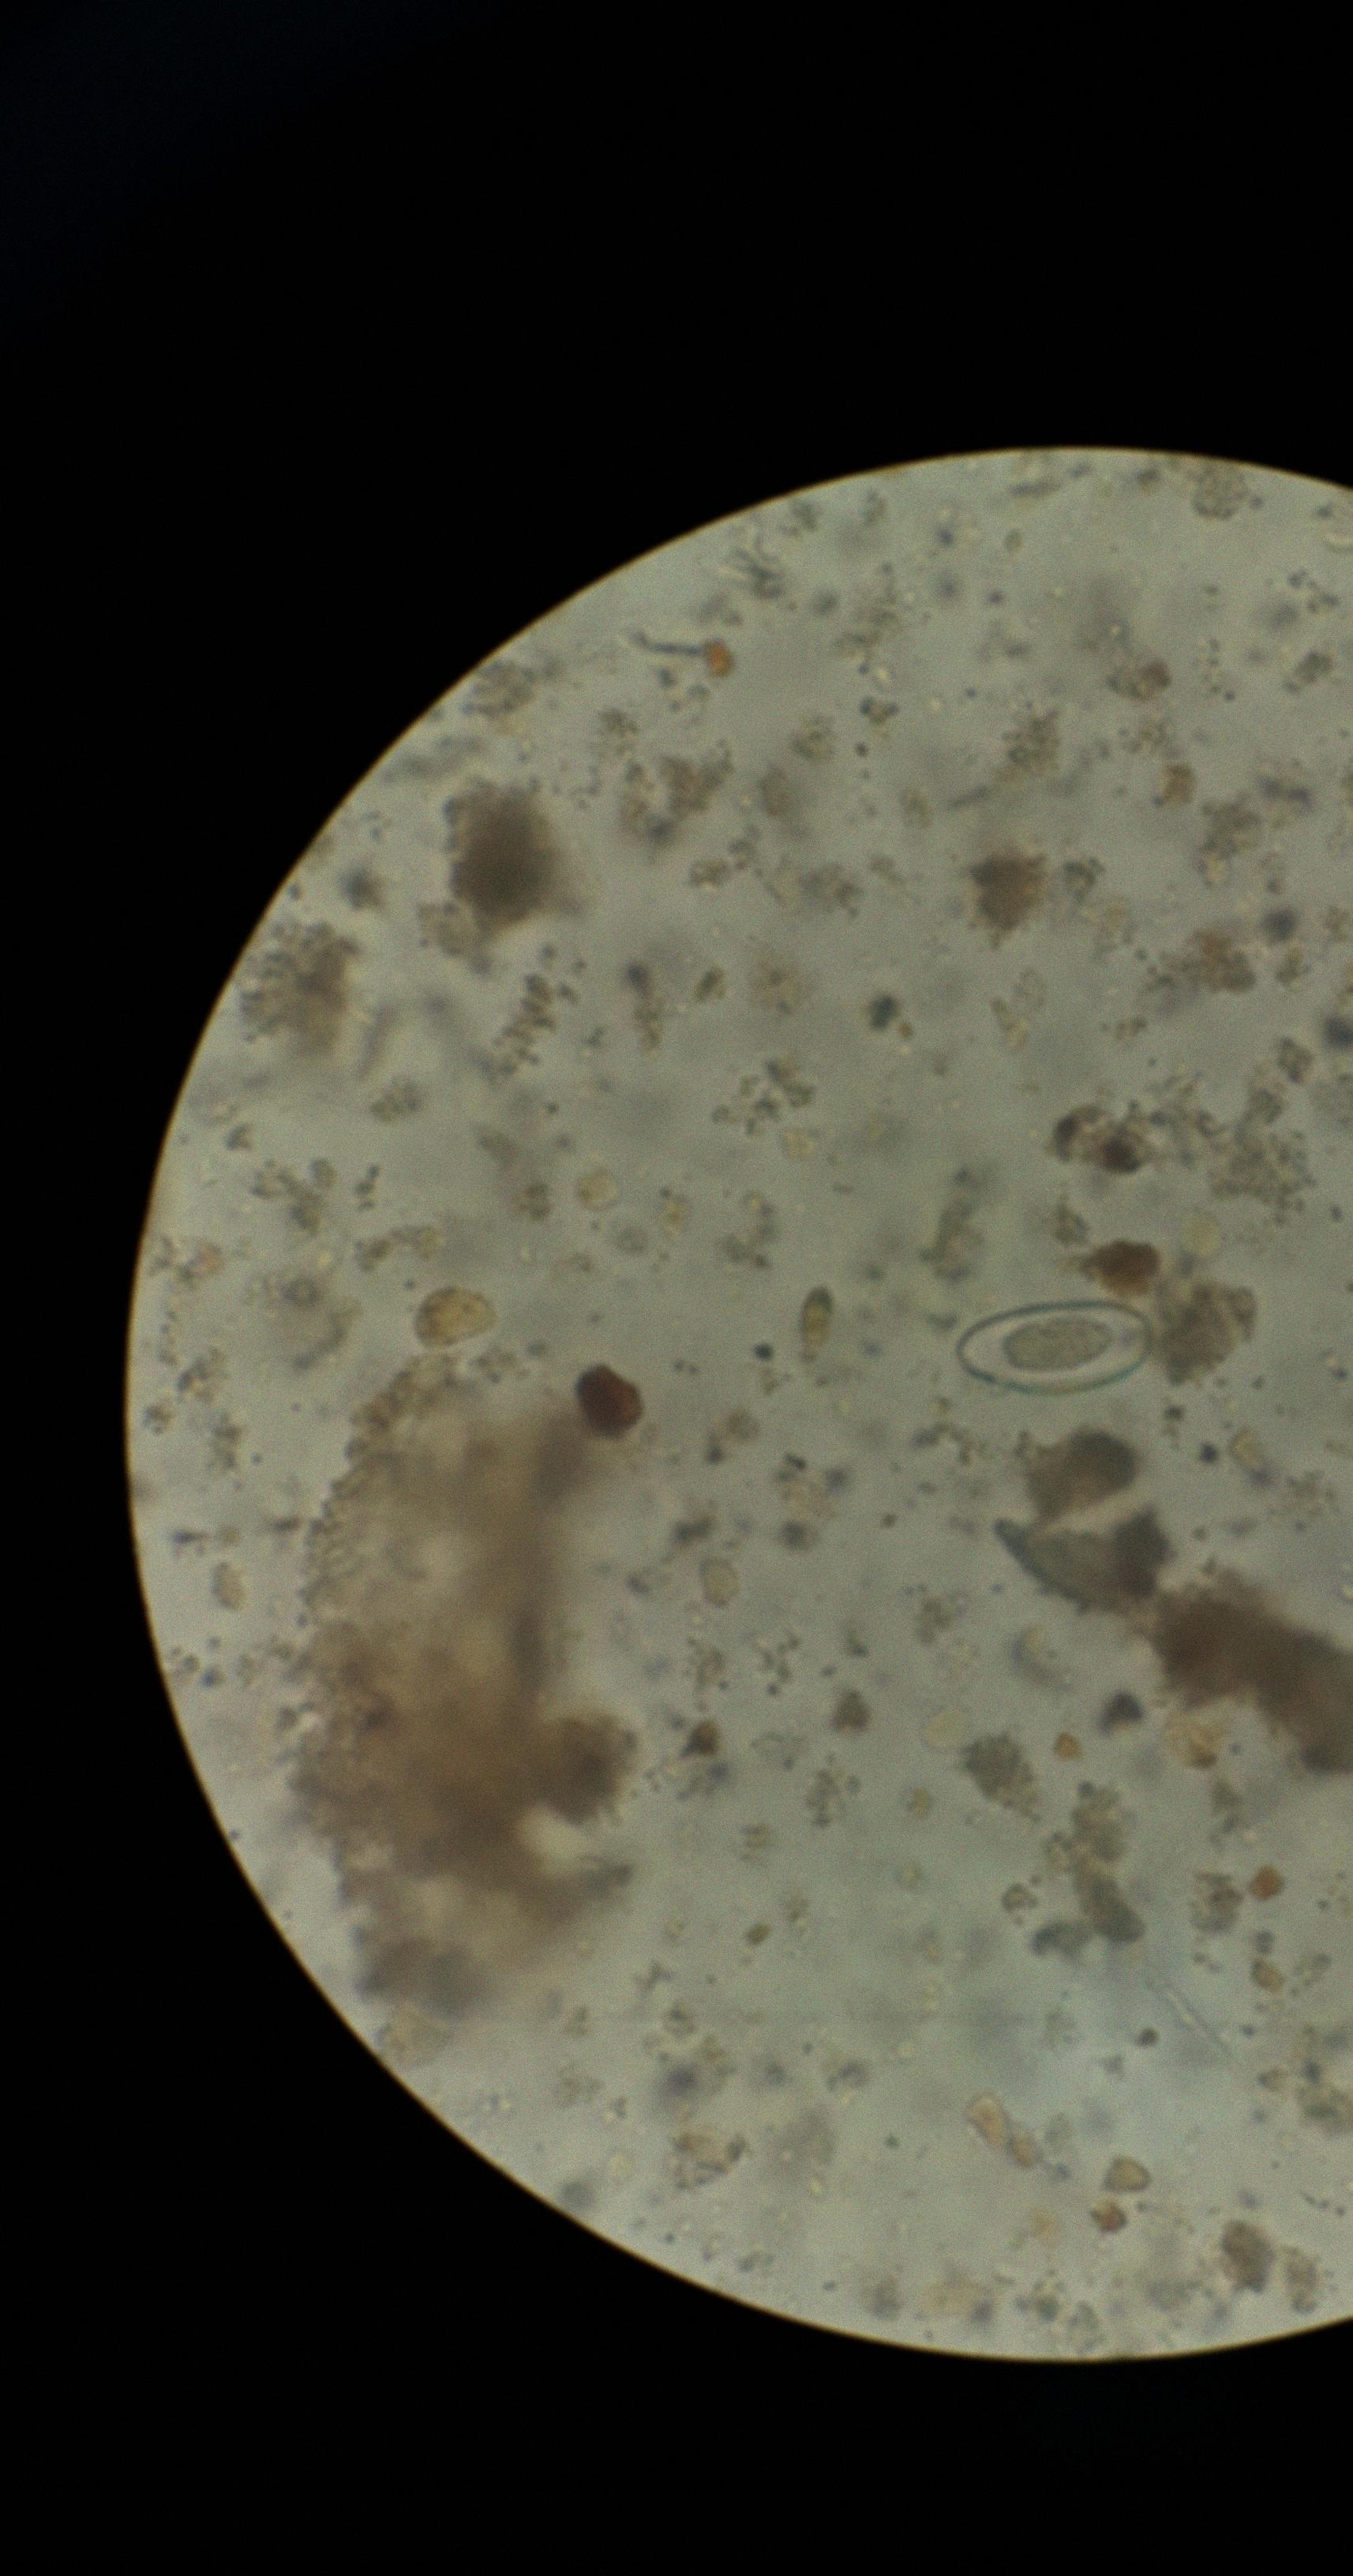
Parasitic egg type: Enterobius vermicularis